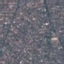
Land use / land cover: Residential